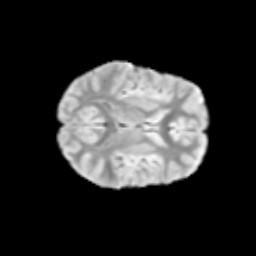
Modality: T2w
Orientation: axial
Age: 9
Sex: female
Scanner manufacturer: siemens
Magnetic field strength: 3 T
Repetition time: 3.8 s
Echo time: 0.07 s